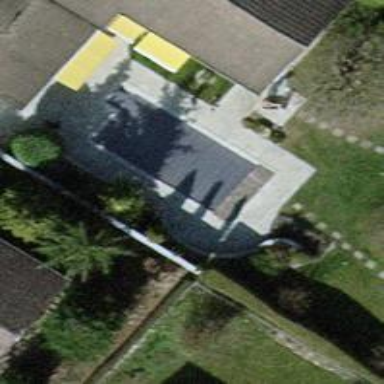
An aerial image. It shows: Swimming pool located in leisure land.